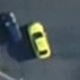
Vehicle type: Taxi